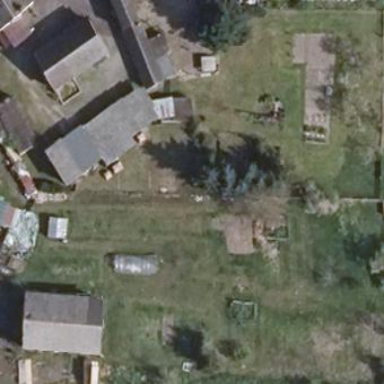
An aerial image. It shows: Area designated for allotments.